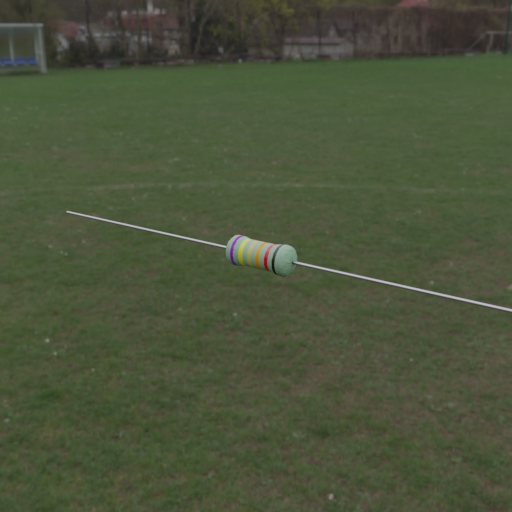
Resistor colour bands (in order): violet, yellow, gold, orange, red, black